Question: What game shown?
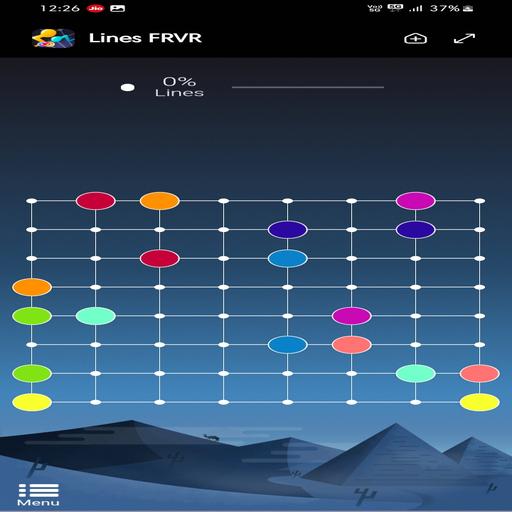
Answer: Lines FRVR